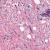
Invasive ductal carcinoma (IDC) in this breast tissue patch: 1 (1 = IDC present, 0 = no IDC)